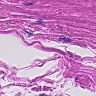
Metastatic tissue present: no